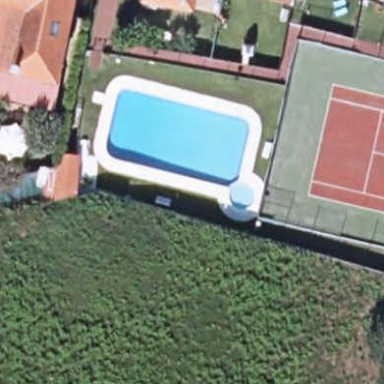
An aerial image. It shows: Swimming pool located in leisure land.